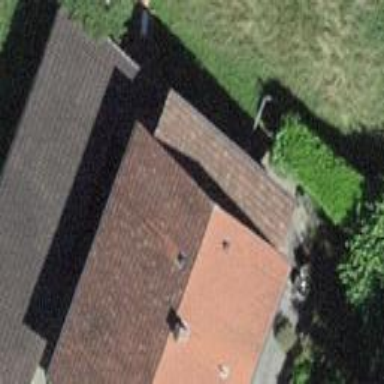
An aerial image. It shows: Barn.